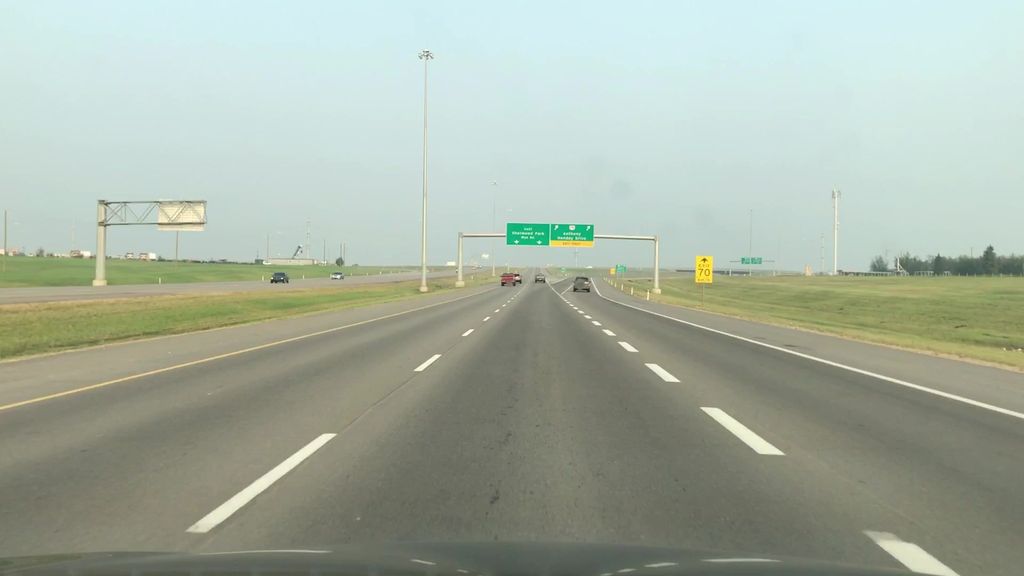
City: edmonton